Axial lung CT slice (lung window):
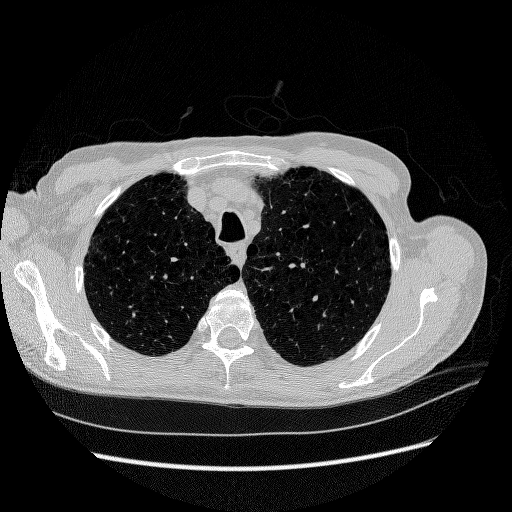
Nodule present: no